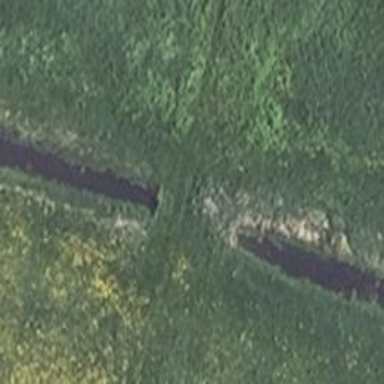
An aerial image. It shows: Culvert tunnel.